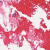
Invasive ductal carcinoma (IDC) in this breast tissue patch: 0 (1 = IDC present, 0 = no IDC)